Question: I want to create a view hierarchy programmatically using Auto Layout The hierarchy has the following structure:
UIView ->
UIWebView
I want to leave some space for a UIToolbar at the bottom of the UIView.
The result should be as in this xib file:

Code so far:
'''
- (void)loadView
{
UIView *view = [[UIView alloc] initWithFrame:[[UIScreen mainScreen] bounds]];
self.view = view;
self.webView = [[UIWebView alloc] init];
self.webView.scalesPageToFit = YES;
[self.view addSubview:self.webView];
self.view.translatesAutoresizingMaskIntoConstraints = NO;
self.webView.translatesAutoresizingMaskIntoConstraints = NO;
NSDictionary *nameMap = @{@"webView" : self.webView};
NSArray *c1Array =
[NSLayoutConstraint constraintsWithVisualFormat:@"H:|-0-[webView]-0-|"
options:0
metrics:nil
views:nameMap];
NSArray *c2Array =
[NSLayoutConstraint constraintsWithVisualFormat:@"V:|-0-[webView]-45-|"
options:0
metrics:nil
views:nameMap];
[self.view addConstraints:c1Array];
[self.view addConstraints:c2Array];
}
'''
When I trace using:
'''
po [[UIWindow keyWindow] _autolayoutTrace]
'''
I get that both UIView and UIWebView have ambiguous layout.
What could be the problem with my approach?
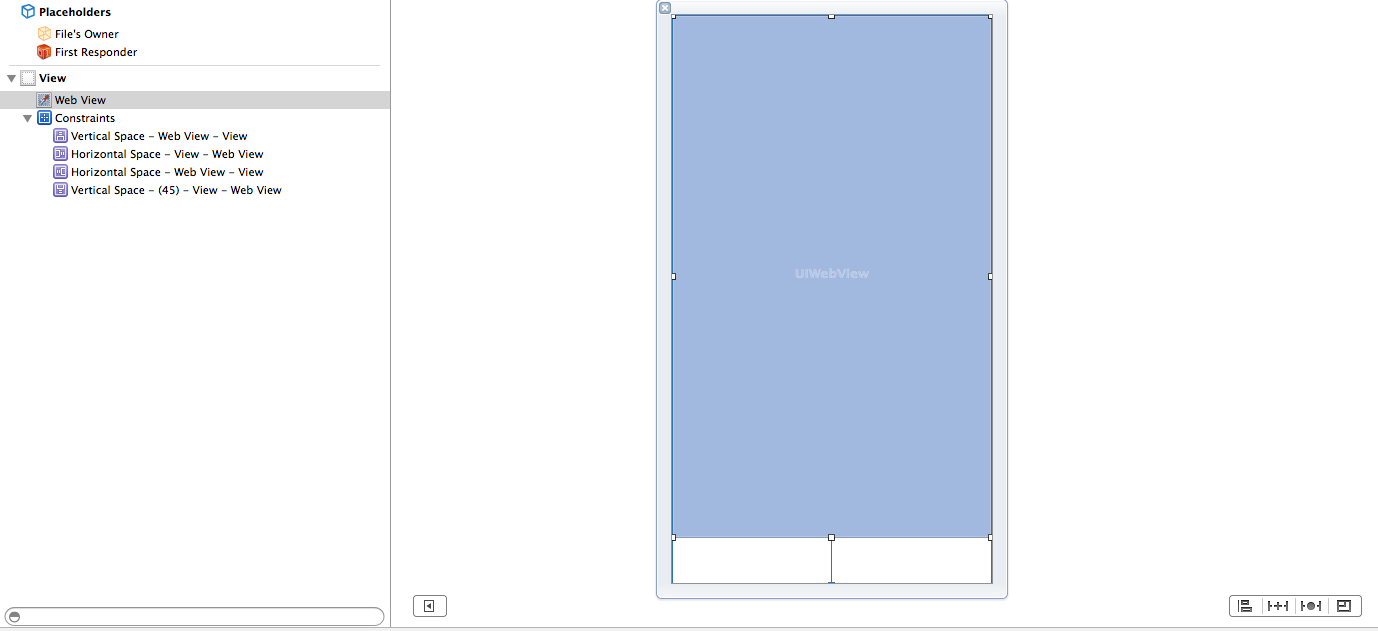
Answer: You shouldn't set translatesAutoresizingMaskIntoConstraints to NO for the controller's self.view. If you remove that line, the constraints you have should be adequate. BTW, there's no need for the zeros in your format string (although they don't hurt either),
this '"H:|[webView]|"' is equivalent to this '"H:|-0-[webView]-0-|"'.